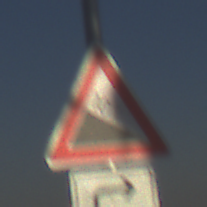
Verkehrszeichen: Gefaelle10
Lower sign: RichtungsangabeDurchPfeile5
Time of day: MorningAfternoon
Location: Outdoor (Nature)
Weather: Clear
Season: NotSpecified
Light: Natural